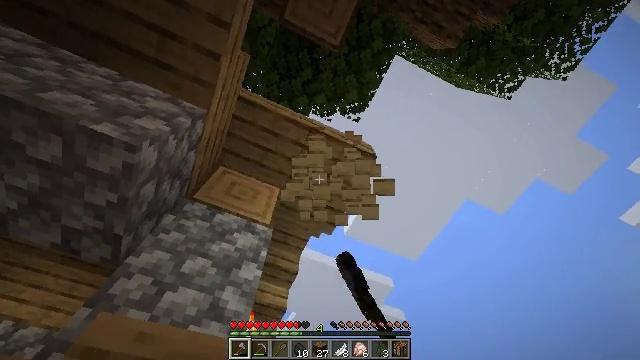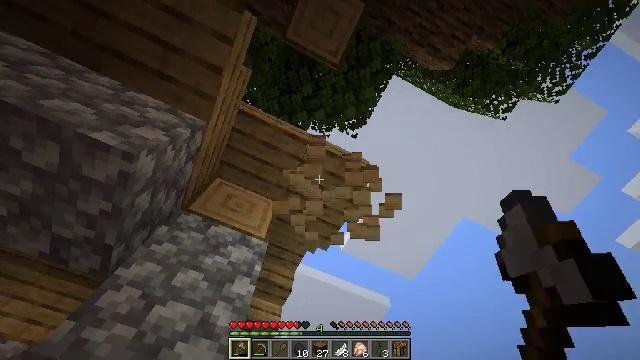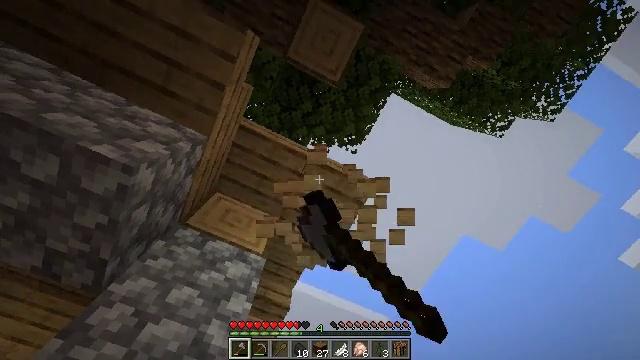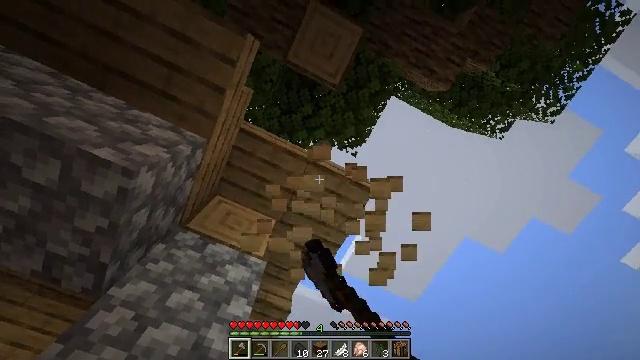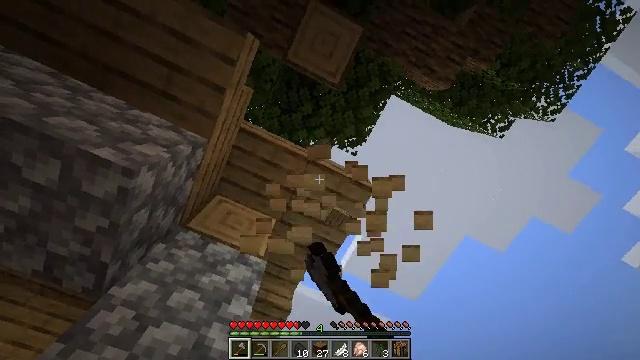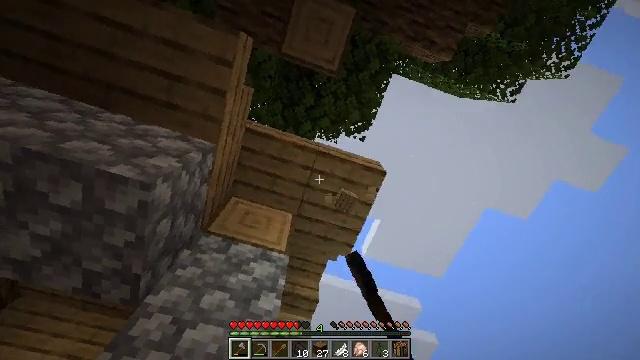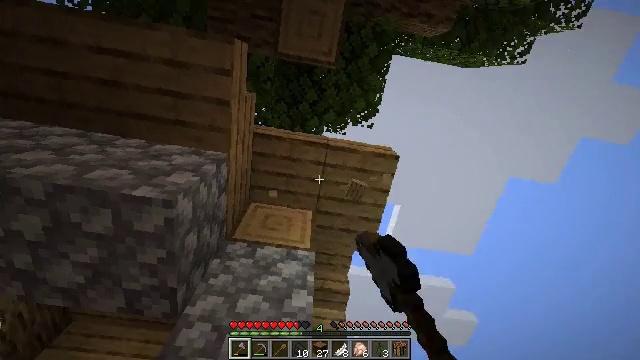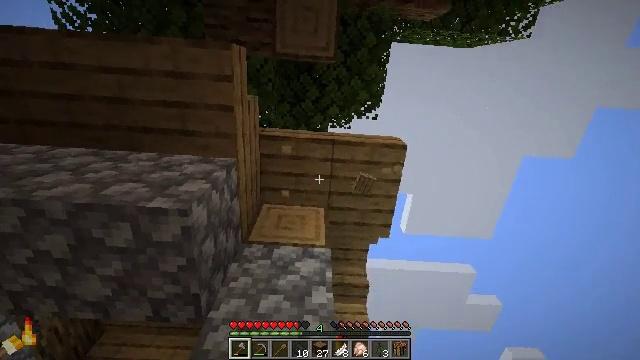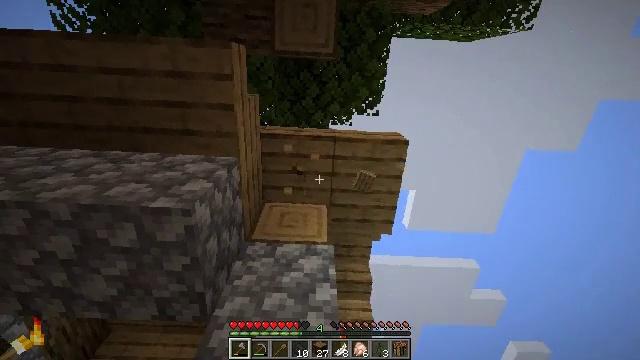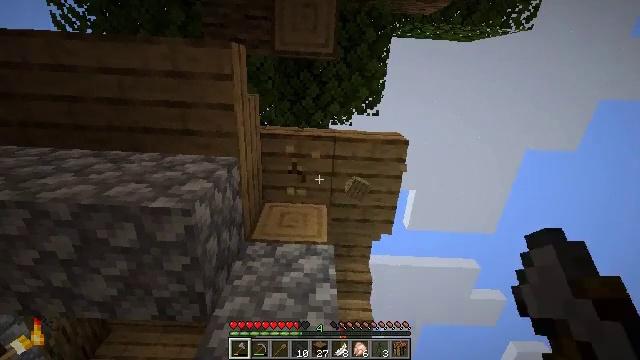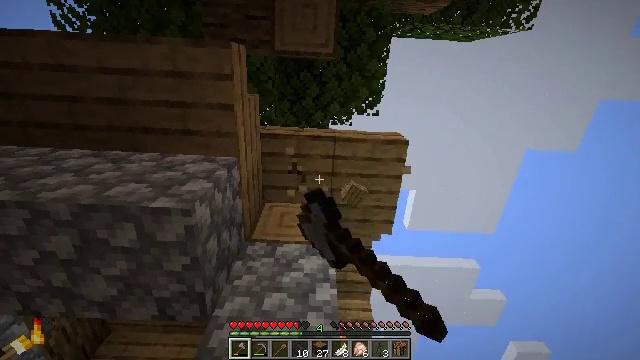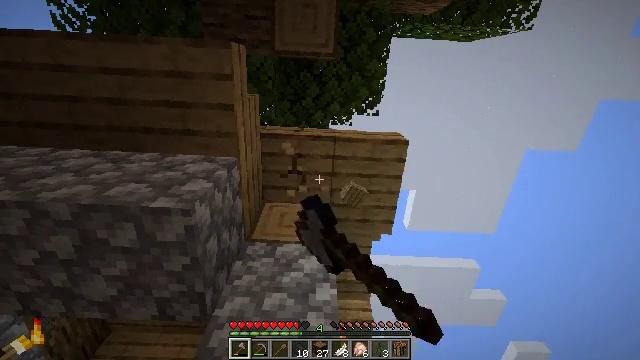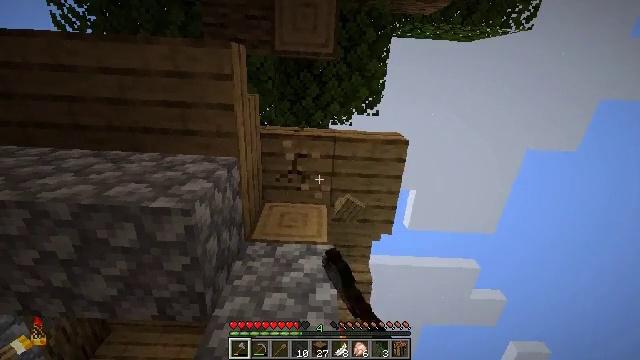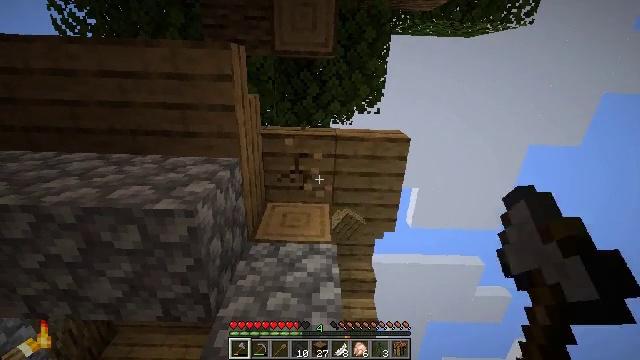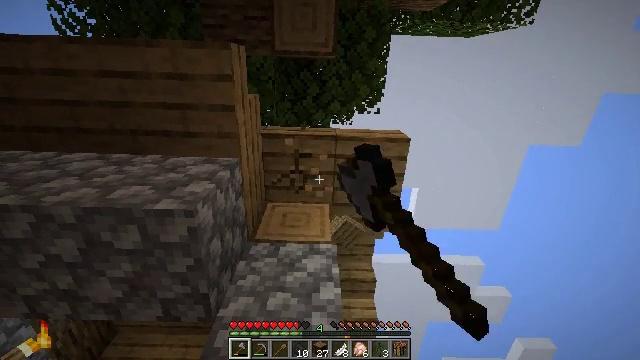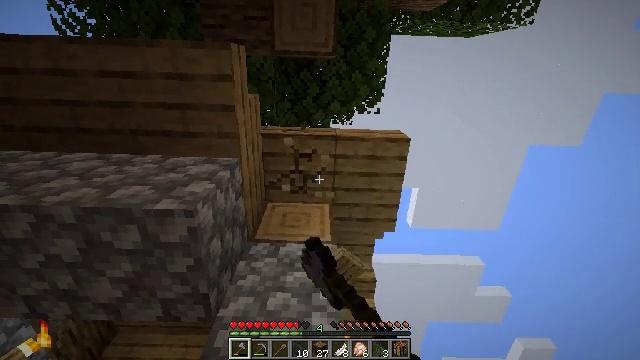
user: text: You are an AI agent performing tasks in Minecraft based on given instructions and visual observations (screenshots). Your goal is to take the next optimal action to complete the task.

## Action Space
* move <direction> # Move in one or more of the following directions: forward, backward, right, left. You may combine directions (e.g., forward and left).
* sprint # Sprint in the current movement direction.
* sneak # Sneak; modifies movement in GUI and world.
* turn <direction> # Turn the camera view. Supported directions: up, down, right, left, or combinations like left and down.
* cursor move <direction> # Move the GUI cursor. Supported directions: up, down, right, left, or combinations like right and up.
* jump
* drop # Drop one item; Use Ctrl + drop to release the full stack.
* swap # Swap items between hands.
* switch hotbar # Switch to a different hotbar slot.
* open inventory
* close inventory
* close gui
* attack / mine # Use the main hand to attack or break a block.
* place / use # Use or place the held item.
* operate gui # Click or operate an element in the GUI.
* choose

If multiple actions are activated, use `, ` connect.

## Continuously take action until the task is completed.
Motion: motion action
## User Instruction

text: Mine oak stairs.
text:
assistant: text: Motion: turn right and up, attack / mine
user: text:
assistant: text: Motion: turn up, attack / mine
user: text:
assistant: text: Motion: attack / mine
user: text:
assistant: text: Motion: attack / mine
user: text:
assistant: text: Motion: turn left and down, attack / mine
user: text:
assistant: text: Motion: turn left and down, attack / mine
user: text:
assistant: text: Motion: turn left, attack / mine
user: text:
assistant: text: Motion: turn left, attack / mine
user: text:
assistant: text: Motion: attack / mine
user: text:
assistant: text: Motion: attack / mine
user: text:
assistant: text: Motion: attack / mine
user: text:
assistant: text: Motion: attack / mine
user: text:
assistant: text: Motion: turn left, attack / mine
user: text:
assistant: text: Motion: attack / mine
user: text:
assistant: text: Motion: attack / mine
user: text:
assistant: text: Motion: attack / mine
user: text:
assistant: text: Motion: attack / mine
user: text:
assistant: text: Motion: attack / mine
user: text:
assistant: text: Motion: attack / mine
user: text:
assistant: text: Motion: attack / mine
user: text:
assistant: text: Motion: attack / mine
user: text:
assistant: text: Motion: attack / mine
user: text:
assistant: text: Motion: attack / mine
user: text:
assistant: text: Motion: attack / mine
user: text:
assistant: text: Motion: turn left and down, attack / mine
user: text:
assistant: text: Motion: attack / mine